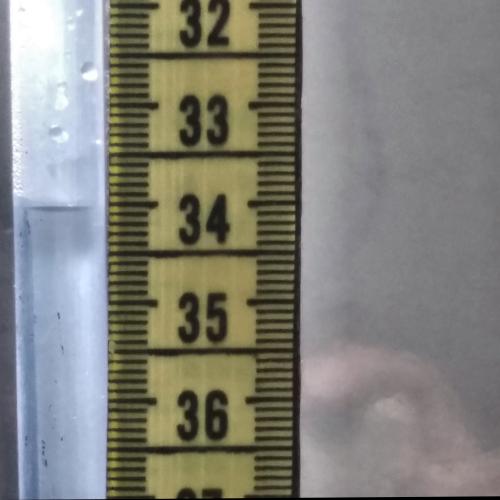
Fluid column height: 34.0 cm